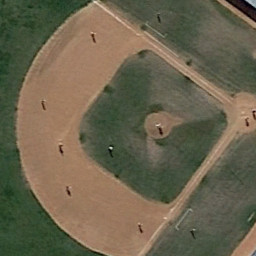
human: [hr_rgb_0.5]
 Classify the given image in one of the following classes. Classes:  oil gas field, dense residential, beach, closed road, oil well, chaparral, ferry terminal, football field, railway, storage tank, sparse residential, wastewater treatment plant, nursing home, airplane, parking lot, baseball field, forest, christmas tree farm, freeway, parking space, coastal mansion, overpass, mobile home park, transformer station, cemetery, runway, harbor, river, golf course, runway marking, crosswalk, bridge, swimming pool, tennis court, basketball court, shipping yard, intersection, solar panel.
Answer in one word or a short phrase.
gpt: baseball field